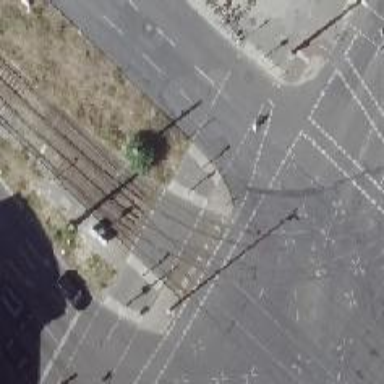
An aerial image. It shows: Traffic island located on footway.